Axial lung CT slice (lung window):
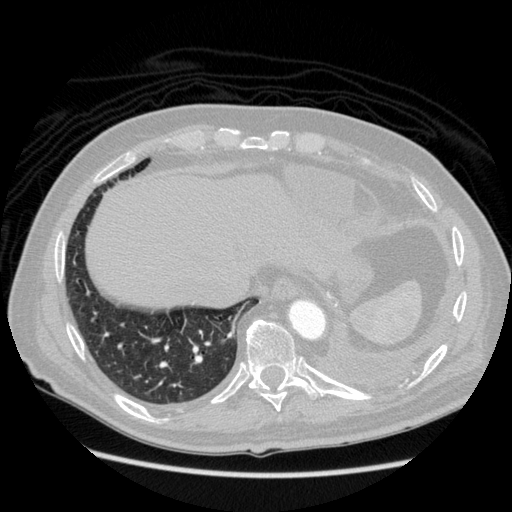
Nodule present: no